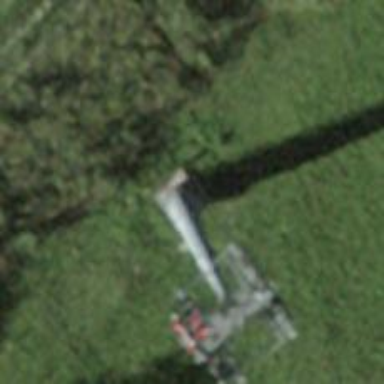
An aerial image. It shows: Pylon for aerialway.